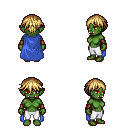
a pixel art fantasy rpg character, female body template, orc, green skin, blue cape, white pants, blonde short bangs hairstyle, leather bracers, four views (front, back, left, right), 2x2 character sprite sheet, small pixel art, hard edges, no anti-aliasing